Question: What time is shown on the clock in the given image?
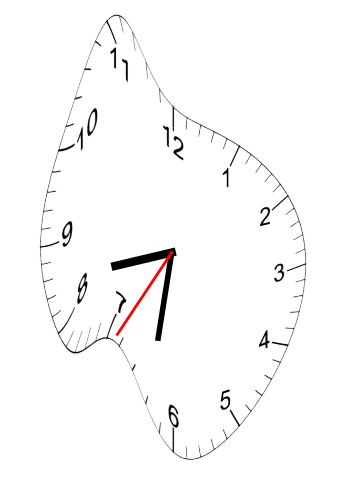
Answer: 08:31:35